Question: I have extended view with overridden method:
'''
@Override
protected void onDraw(Canvas canvas) {
int count = getLineCount();
drawLineNumbers(canvas, count); // here I draw line numbers on canvas,
// like on picture
super.onDraw(canvas);
'''
}

As we know, onDraw method of EditText calls very often, e.g. it calls for each indicator flashing - that's why redrawing all line numbers consume a lot of hardware resources.
Is there efficient method to cache part of canvas and do not redraw it every time? In my case I want to redraw it only when line's count changed. I have already tried save it in Bitmap, but on files with big amount of lines it throwing exception.
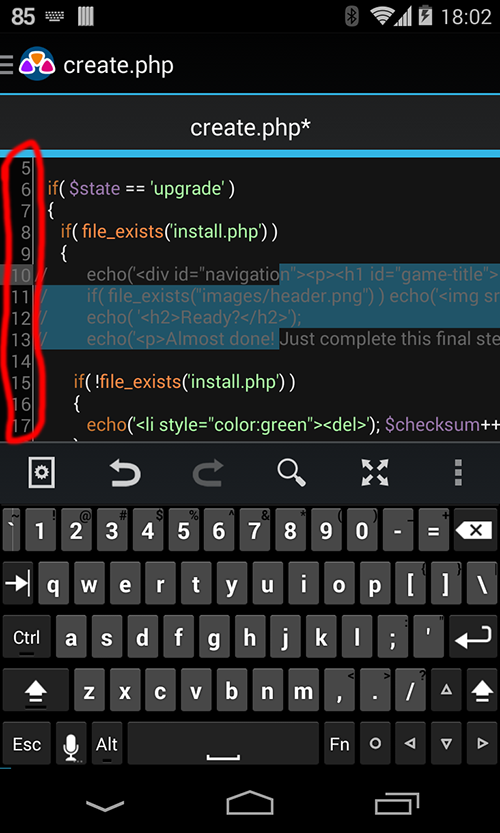
Answer: make a compound custom view:
'''
class NumEditText extends LinearLayout
'''
and add two views: left margin view with line numbers and an. associated EditText
EDIT:
try this skeleton:
'''
public class NumberedEditText extends LinearLayout {
private LineNumbers lineNumbers;
private ET et;
public NumberedEditText(Context context) {
super(context);
setOrientation(HORIZONTAL);
lineNumbers = new LineNumbers(context);
et = new ET(context);
addView(lineNumbers);
addView(et, new LayoutParams(LayoutParams.MATCH_PARENT, LayoutParams.MATCH_PARENT));
}
class LineNumbers extends View {
private final static String TAG = "NumberedEditText.LineNumbers";
public LineNumbers(Context context) {
super(context);
}
@Override
protected void onScrollChanged(int l, int t, int oldl, int oldt) {
super.onScrollChanged(l, t, oldl, oldt);
invalidate();
}
@Override
protected void onMeasure(int widthMeasureSpec, int heightMeasureSpec) {
int fixed = 50;
widthMeasureSpec = MeasureSpec.makeMeasureSpec(fixed, MeasureSpec.EXACTLY);
super.onMeasure(widthMeasureSpec, heightMeasureSpec);
}
@Override
protected void onDraw(Canvas canvas) {
Log.d(TAG, "onDraw ");
}
}
class ET extends EditText implements TextWatcher {
private final static String TAG = "NumberedEditText.ET";
private Layout layout;
private int cnt;
public ET(Context context) {
super(context);
}
@Override
protected void onSizeChanged(int w, int h, int oldw, int oldh) {
super.onSizeChanged(w, h, oldw, oldh);
addTextChangedListener(this);
layout = getLayout();
cnt = layout.getLineCount();
}
@Override
protected void onScrollChanged(int l, int t, int oldl, int oldt) {
super.onScrollChanged(l, t, oldl, oldt);
lineNumbers.scrollTo(l, t);
}
@Override
public void onTextChanged(CharSequence text, int start, int before, int after) {
}
@Override
public void beforeTextChanged(CharSequence s, int start, int count, int after) {
}
@Override
public void afterTextChanged(Editable s) {
if (layout.getLineCount() != cnt) {
cnt = layout.getLineCount();
lineNumbers.invalidate();
}
}
}
}
'''